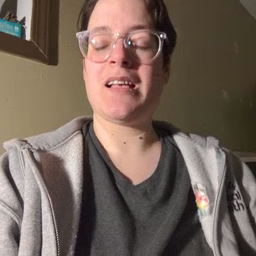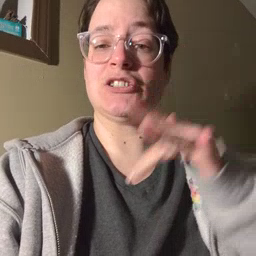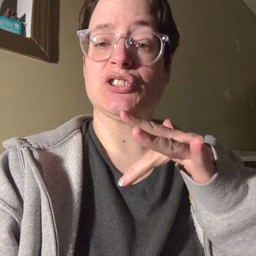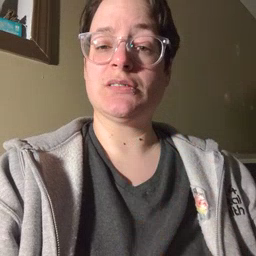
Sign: touch